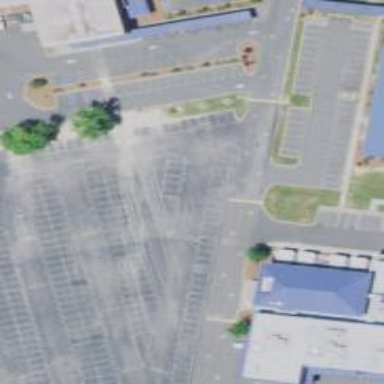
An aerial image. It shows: Parking area.